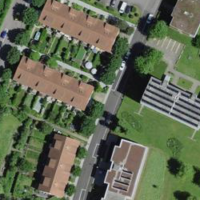
EUNIS habitat code: 54
Species observed at this site:
Sanicula europaea
Circaea lutetiana